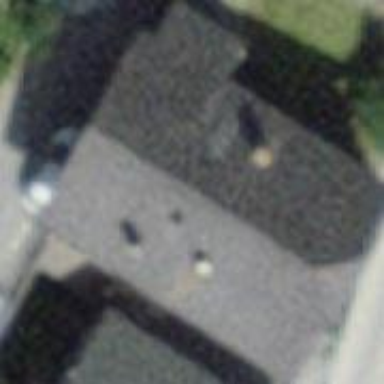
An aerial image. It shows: Simple and straightforward house.